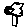
Label: tree